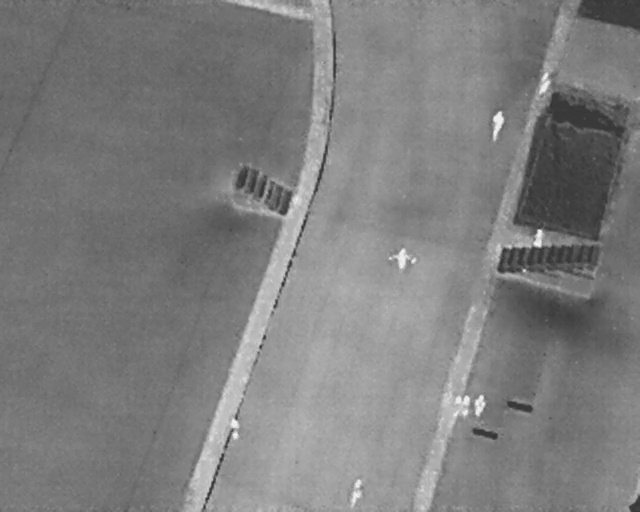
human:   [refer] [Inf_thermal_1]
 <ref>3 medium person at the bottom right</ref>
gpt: <box>[[72, 77, 77, 80, 6], [69, 78, 73, 79, 8], [70, 78, 74, 79, 2]]</box>